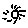
Label: sun